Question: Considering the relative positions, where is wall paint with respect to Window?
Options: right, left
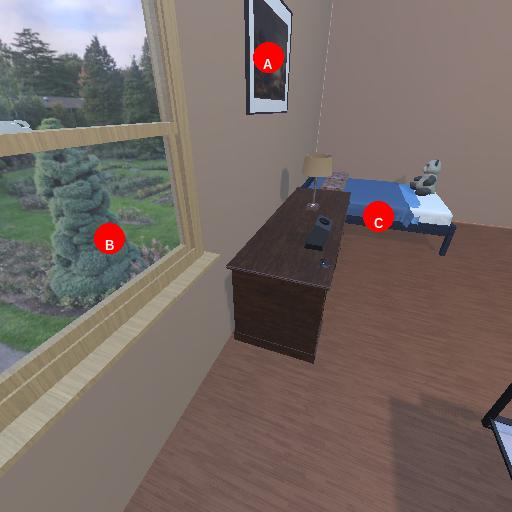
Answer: right